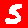
Digit: 5